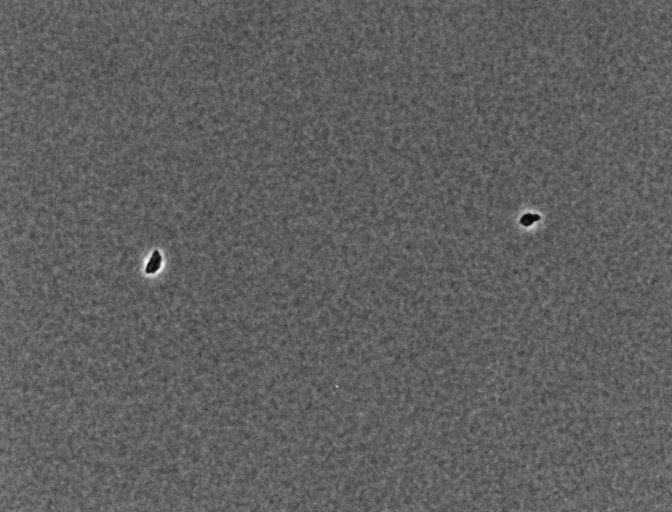
various_fewshot